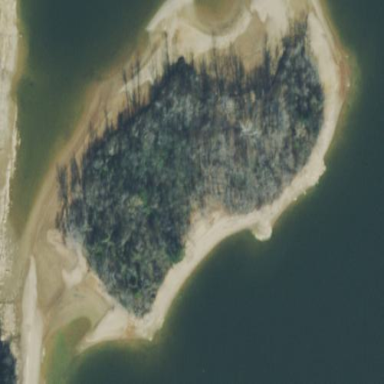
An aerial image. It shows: Island covered with woodland.